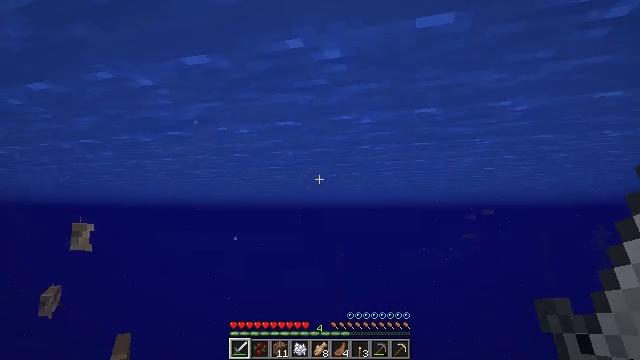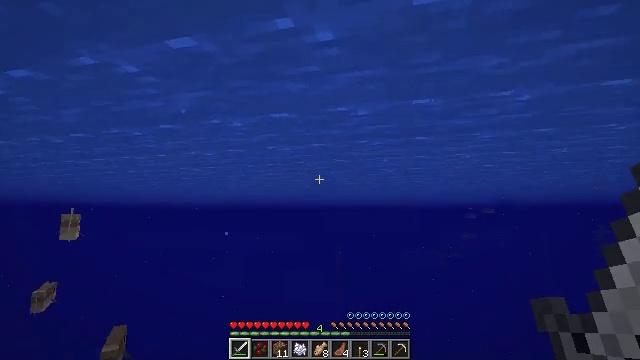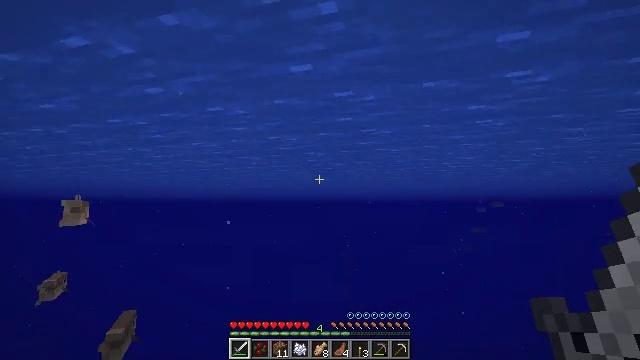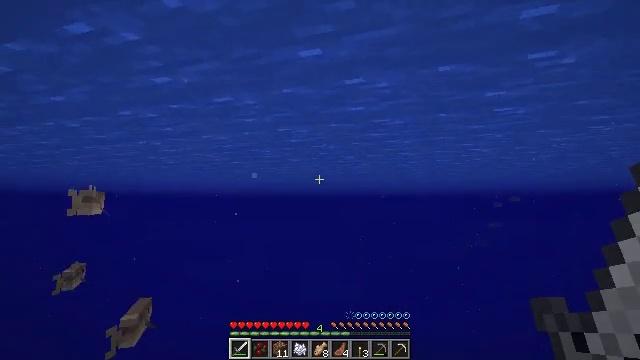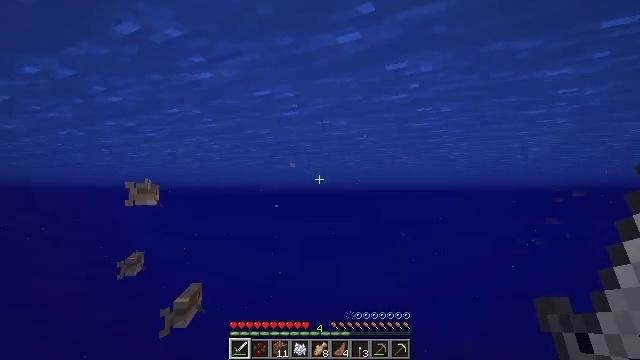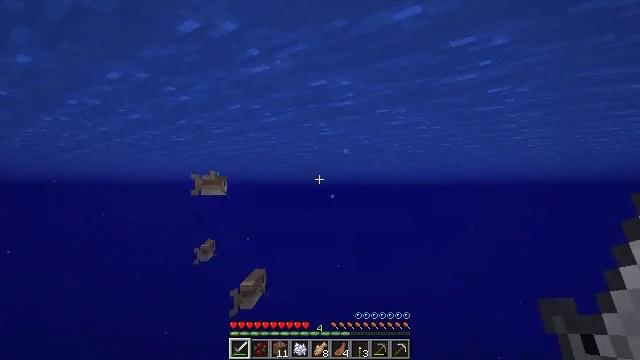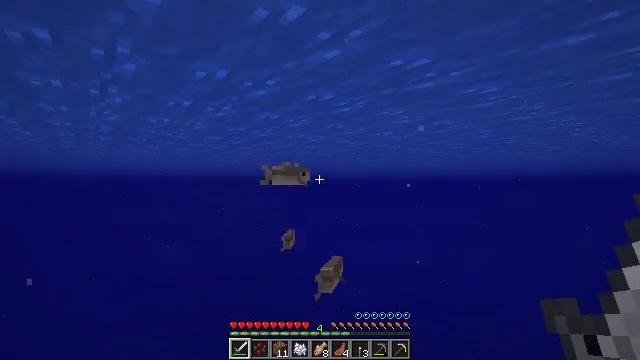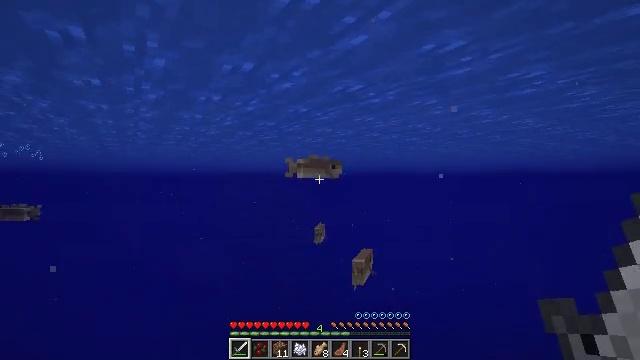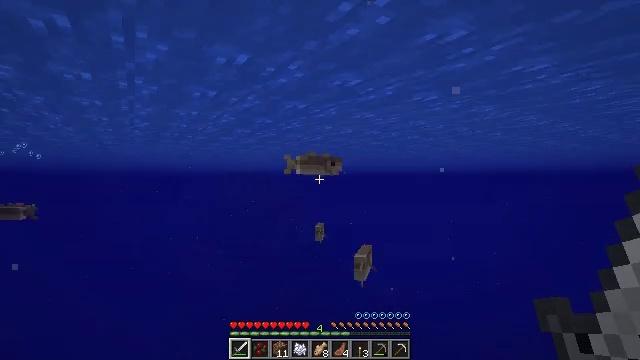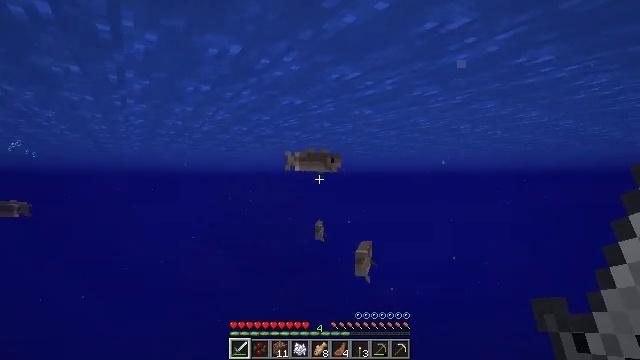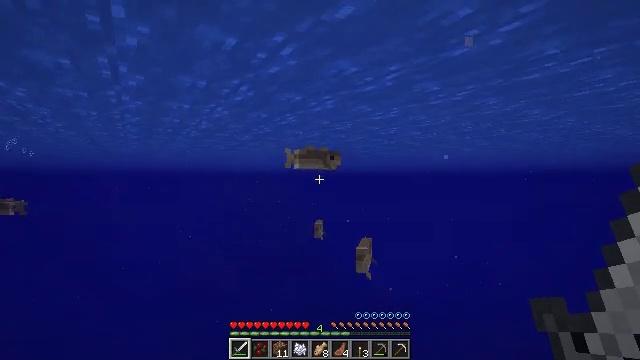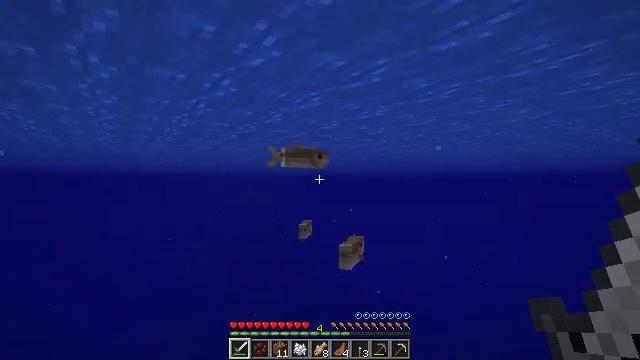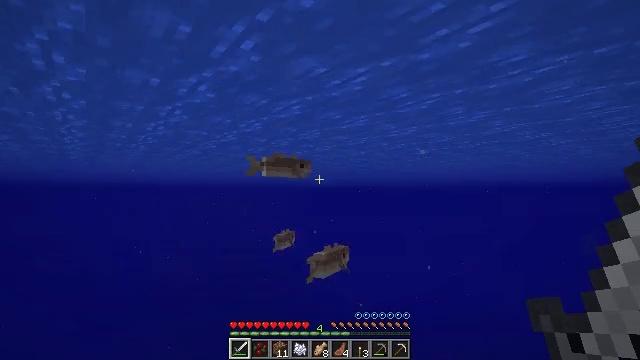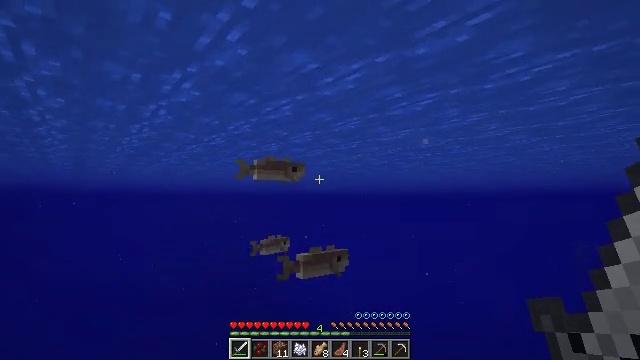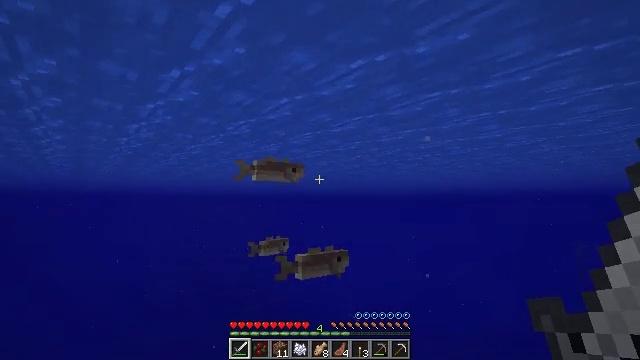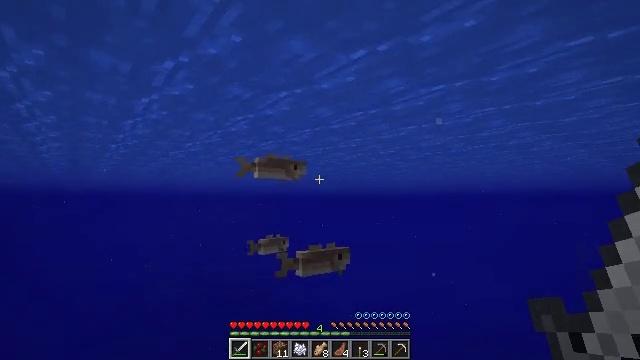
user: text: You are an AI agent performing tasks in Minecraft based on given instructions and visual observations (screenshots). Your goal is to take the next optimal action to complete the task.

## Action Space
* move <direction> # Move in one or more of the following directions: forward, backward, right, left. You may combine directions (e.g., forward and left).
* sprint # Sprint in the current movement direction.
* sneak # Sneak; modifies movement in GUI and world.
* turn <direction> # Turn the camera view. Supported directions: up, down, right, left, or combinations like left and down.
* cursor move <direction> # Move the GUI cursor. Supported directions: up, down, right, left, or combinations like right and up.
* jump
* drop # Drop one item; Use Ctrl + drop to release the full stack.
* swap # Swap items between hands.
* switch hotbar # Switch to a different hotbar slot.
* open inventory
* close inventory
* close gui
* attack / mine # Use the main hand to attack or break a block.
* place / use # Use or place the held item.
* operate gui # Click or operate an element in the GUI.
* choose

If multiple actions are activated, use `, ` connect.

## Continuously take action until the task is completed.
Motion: motion action
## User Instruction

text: Hunt a cod.
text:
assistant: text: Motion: move forward
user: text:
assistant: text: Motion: move forward, turn left and down
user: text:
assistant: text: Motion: move forward, turn left
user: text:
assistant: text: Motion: move forward, turn left
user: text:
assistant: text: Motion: move forward, turn left and down
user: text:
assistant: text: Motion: move forward, turn left and down
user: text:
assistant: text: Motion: move forward, turn left
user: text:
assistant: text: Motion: move forward
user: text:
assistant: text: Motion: move forward
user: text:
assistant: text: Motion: move forward
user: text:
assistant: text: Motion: move forward, turn right
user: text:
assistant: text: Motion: move forward, turn right and up
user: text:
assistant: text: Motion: move forward, turn right and up
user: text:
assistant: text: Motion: move forward
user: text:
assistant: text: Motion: move forward
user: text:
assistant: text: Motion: move forward, sprint
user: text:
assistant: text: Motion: move forward, sprint, turn up
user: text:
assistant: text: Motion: move forward, sprint, turn left and up
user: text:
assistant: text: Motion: move forward, sprint, turn up
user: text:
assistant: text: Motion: move forward, sprint, turn left and up
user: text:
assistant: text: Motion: move forward, sprint, turn up
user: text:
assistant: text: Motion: move forward, turn up
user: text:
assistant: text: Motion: move forward, turn up
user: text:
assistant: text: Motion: move forward, turn up
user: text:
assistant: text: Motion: move forward
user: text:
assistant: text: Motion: move forward, turn up
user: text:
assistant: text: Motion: move forward, turn up
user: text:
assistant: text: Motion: move forward
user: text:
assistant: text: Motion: move forward, turn up
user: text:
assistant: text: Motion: move forward, turn right